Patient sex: M
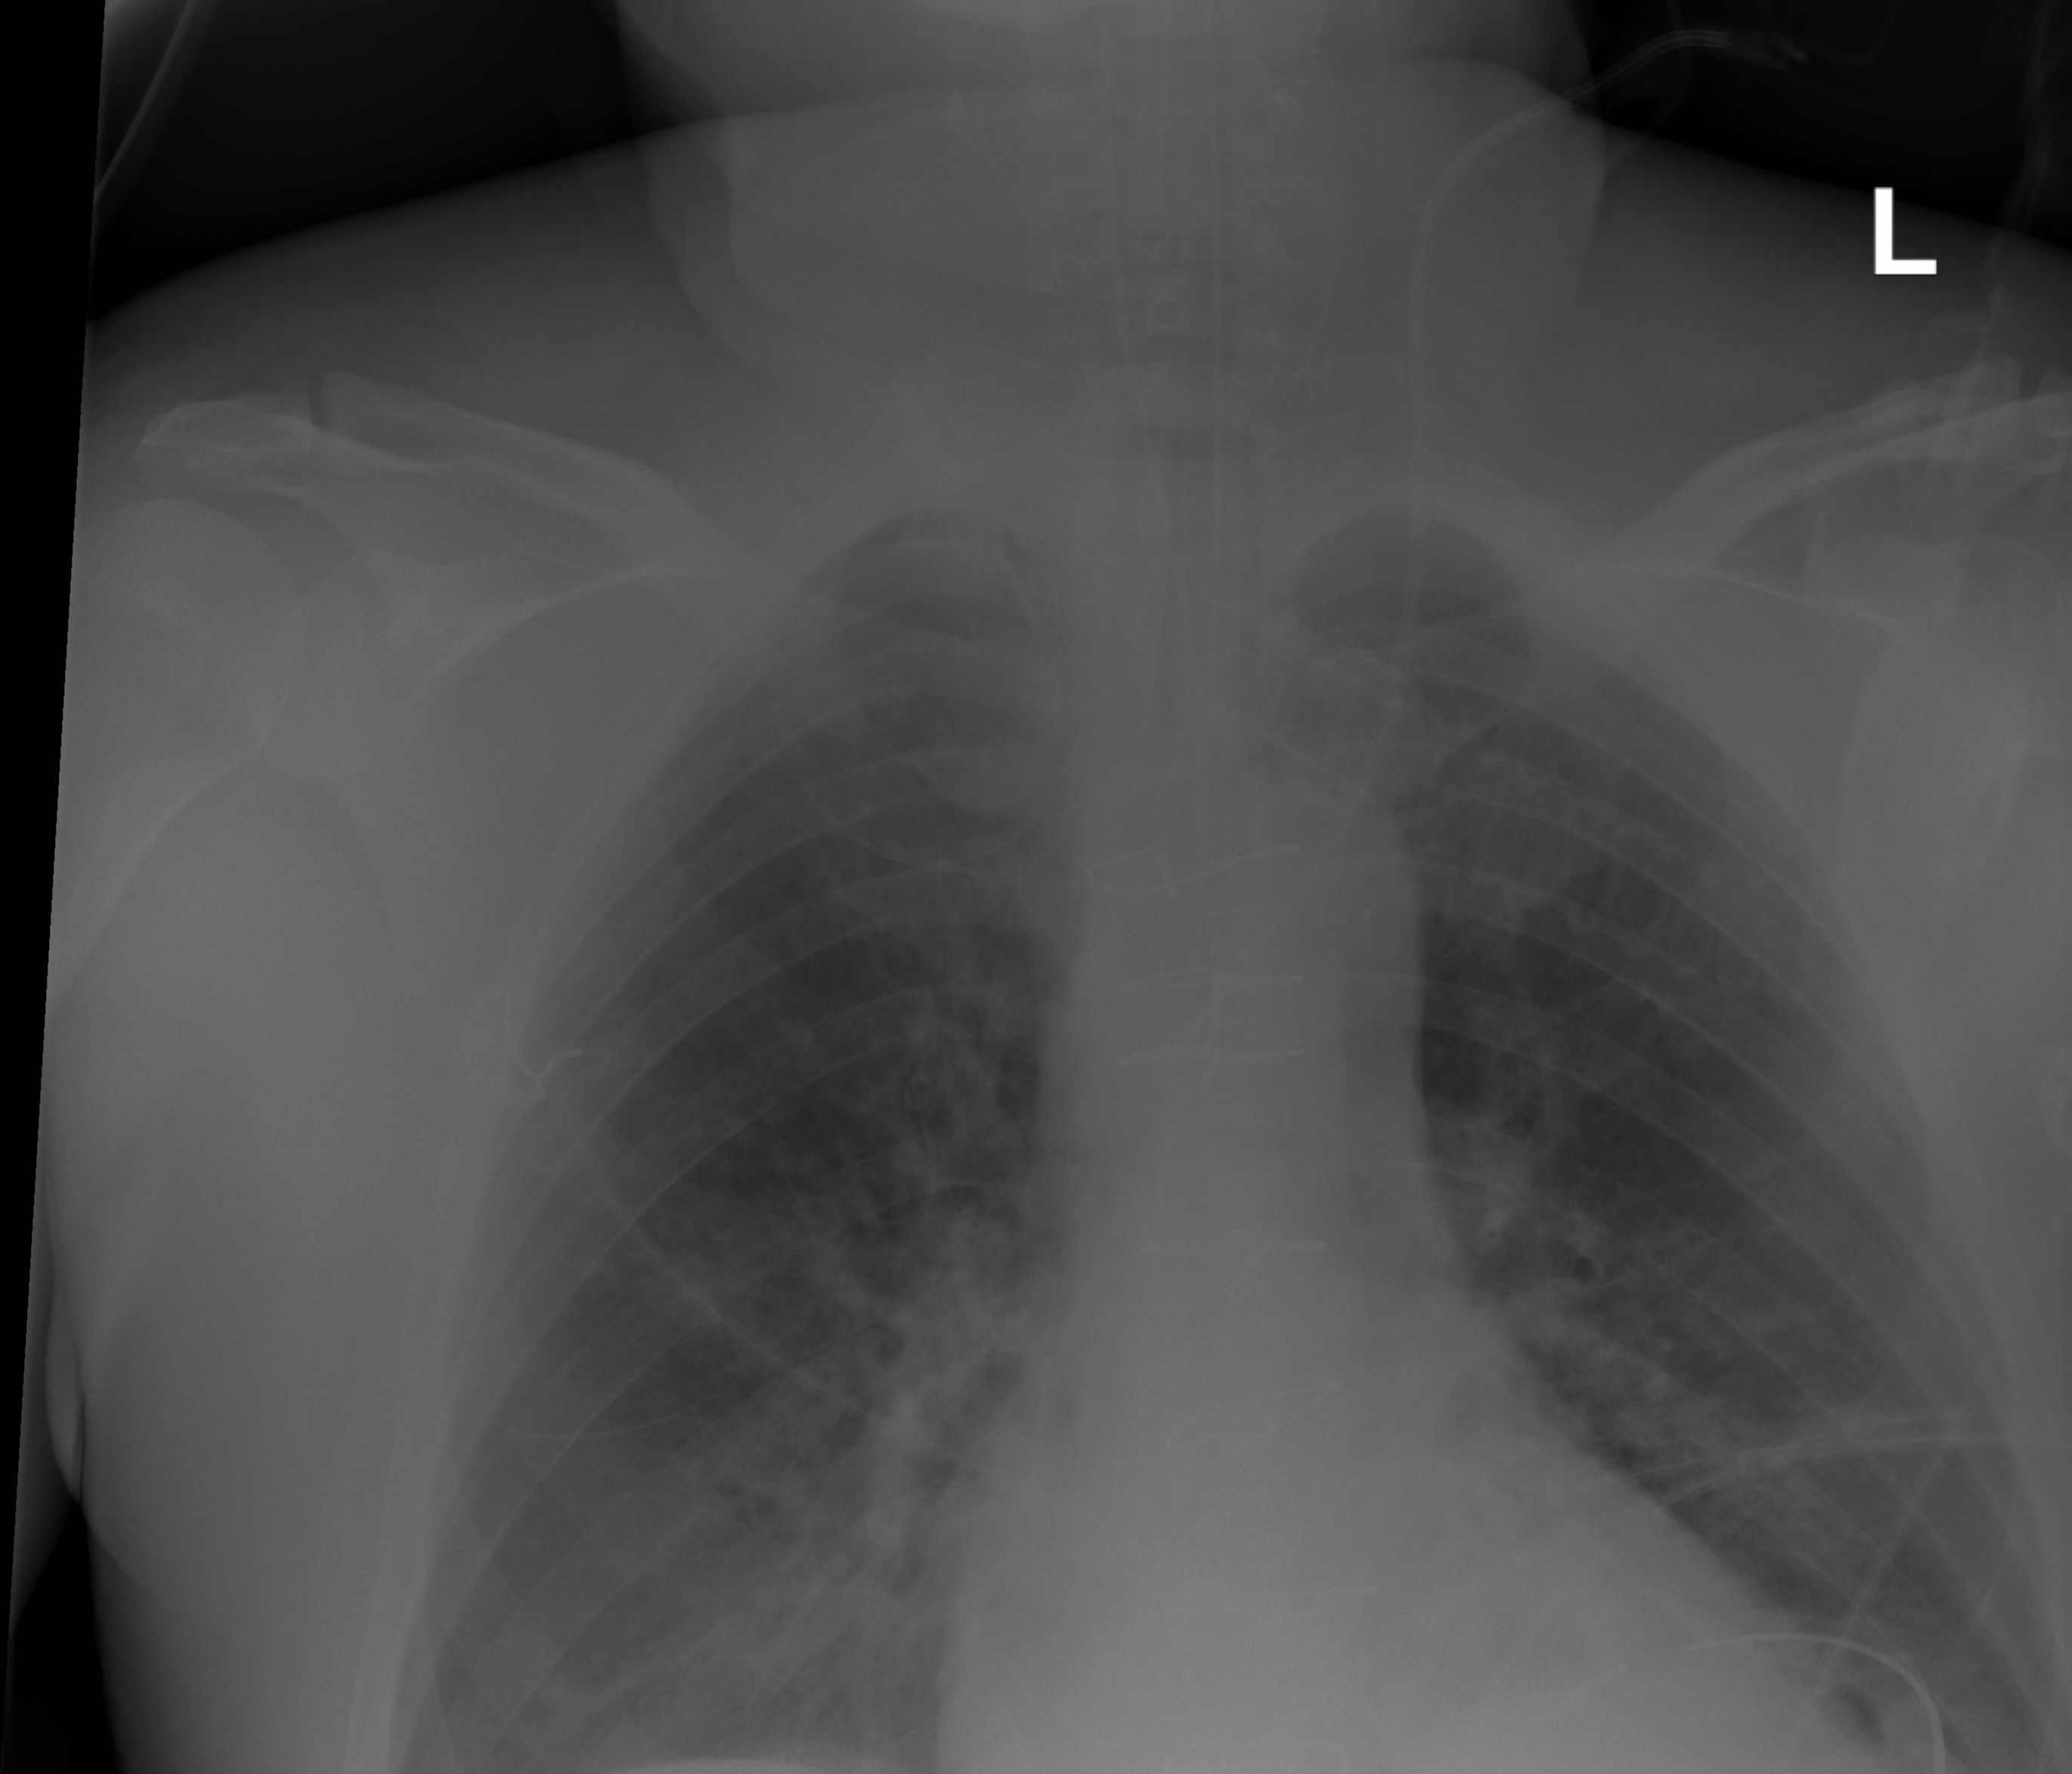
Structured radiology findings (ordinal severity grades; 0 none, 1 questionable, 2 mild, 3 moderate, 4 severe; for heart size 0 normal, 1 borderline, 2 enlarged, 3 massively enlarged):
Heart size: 1
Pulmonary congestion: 0
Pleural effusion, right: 0
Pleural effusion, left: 1
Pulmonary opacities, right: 2
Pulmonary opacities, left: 0
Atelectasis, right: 0
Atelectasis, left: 2